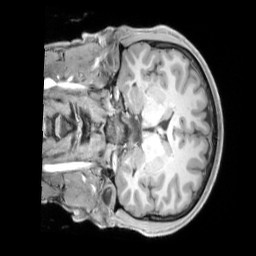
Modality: T1w
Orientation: coronal
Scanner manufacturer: siemens
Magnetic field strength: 3 T
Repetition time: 2.3 s
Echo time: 0.00226 s